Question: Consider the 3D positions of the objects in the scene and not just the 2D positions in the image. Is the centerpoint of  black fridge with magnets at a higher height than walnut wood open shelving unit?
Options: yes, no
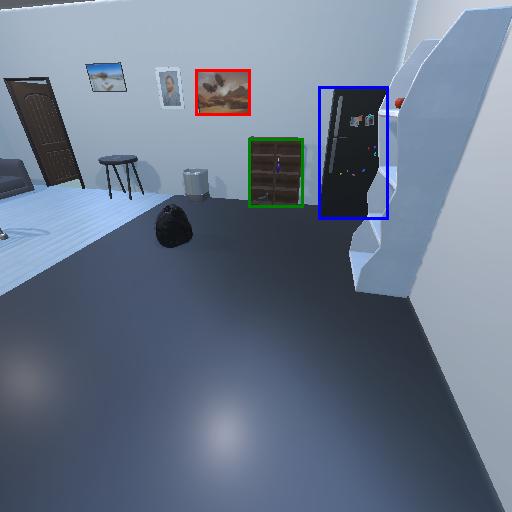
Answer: yes